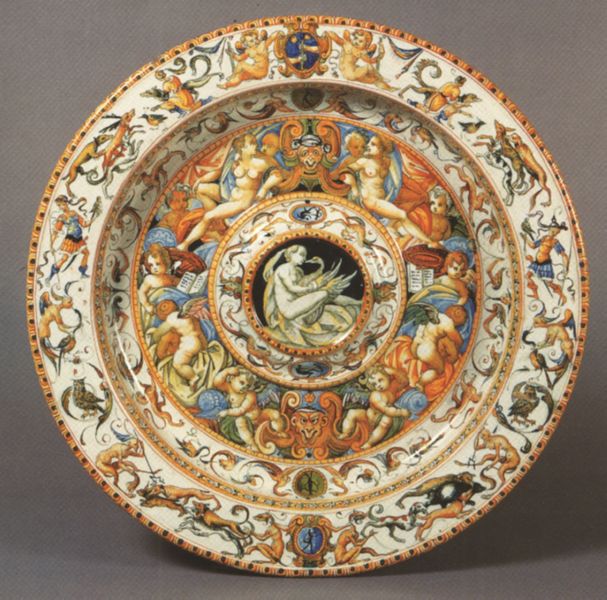
Titel: Teller mit Leda
Institution: Florenz, Bargello
Schlagwörter: akt, blau, flügel, kopf, vogel, gelb, bunt, frau, männer, orange, schwarz, weiss, hund, hunde, rot, tier, tiere, malerei, ornament, schale, teller, hände, vögel, figur, kreis, rund, engel, putte, farbig, schwan, figuren, bemalt, buch, porzellan, mythologie, jagd, rüstung, götter, teufel, zeus, krieger, katzen, amor, putten, eule, gegenstand, putti, diana, toskana, oberitalien, leda, teufe, mojolika